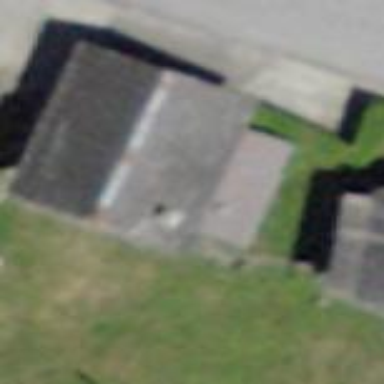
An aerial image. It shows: Detached building.